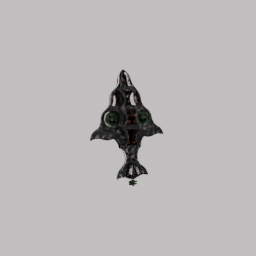
Label: mechanical